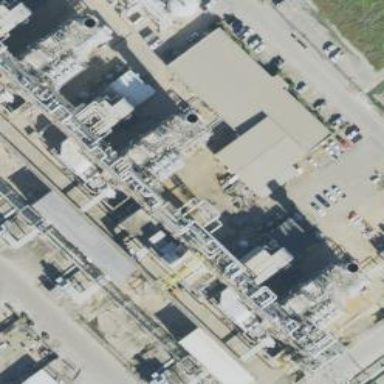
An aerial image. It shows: Gas turbine power generator.